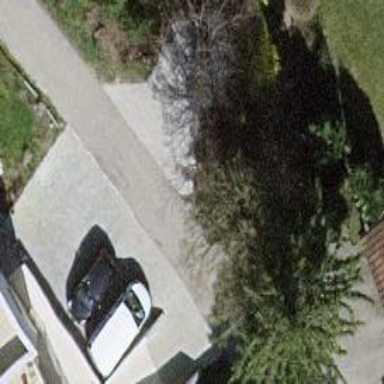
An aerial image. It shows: Alleyway designated as service road.